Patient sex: M
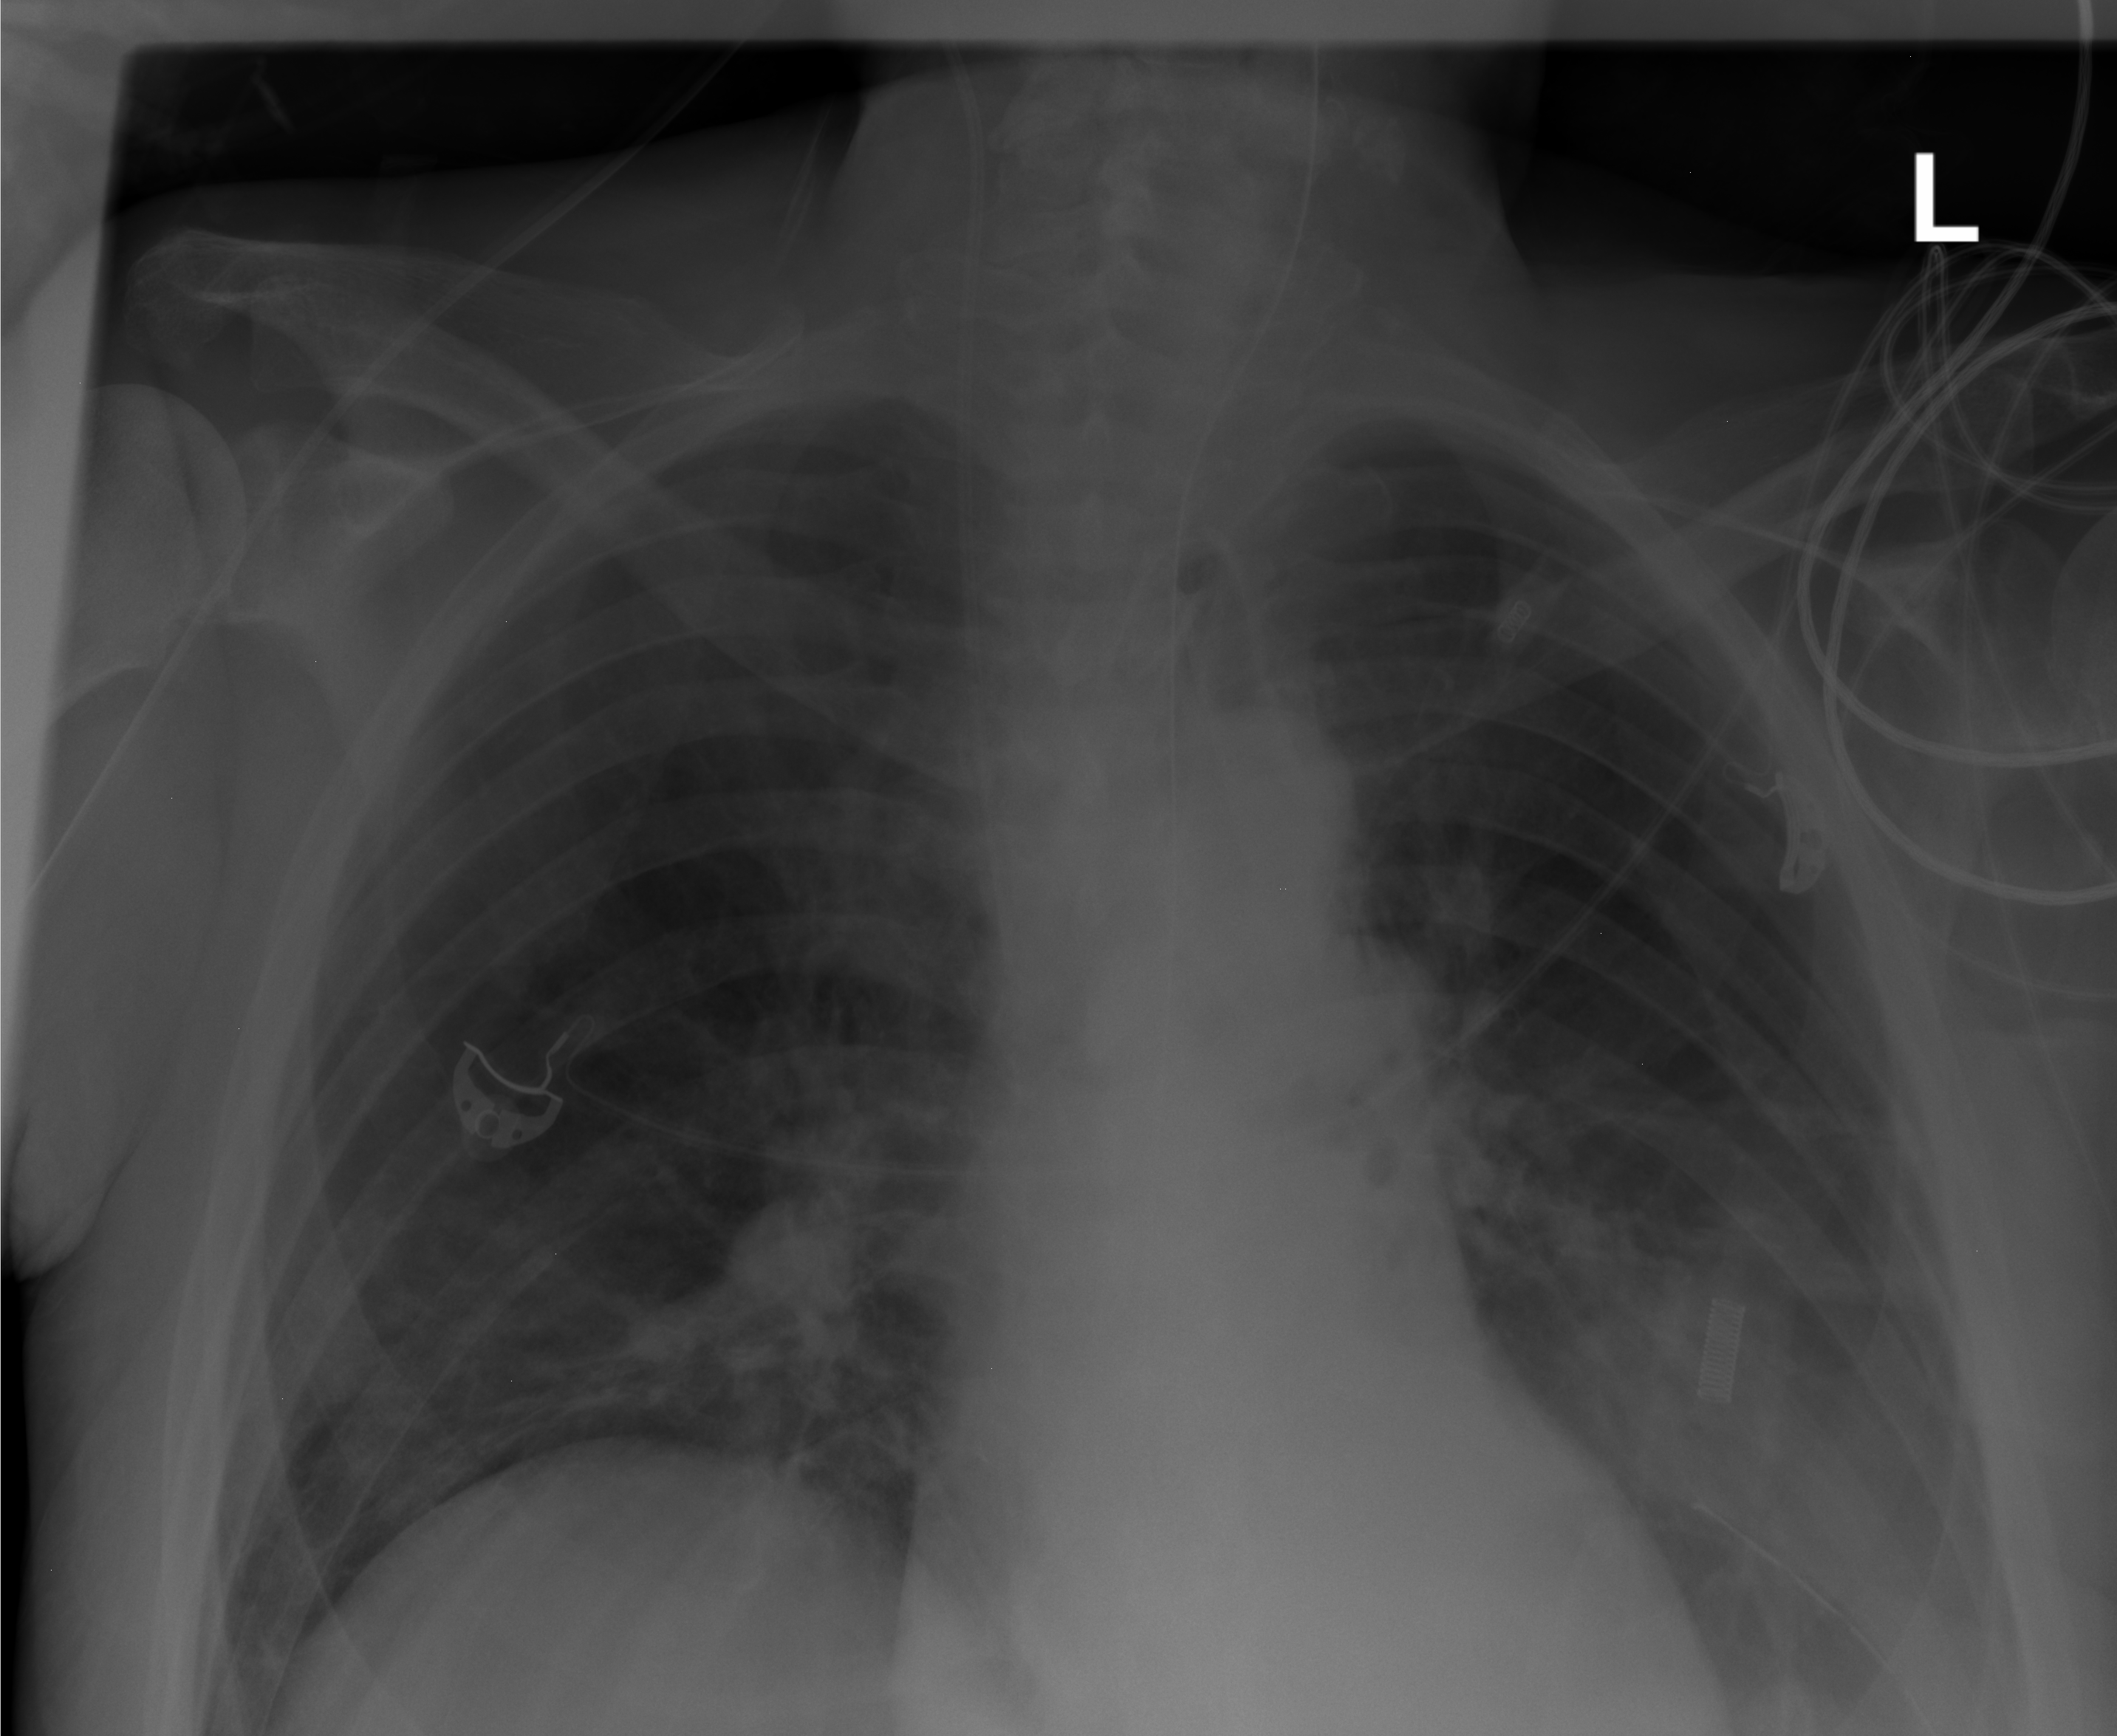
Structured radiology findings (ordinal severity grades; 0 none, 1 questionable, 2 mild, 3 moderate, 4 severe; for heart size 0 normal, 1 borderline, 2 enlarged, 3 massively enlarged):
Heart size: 0
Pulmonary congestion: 0
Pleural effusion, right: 0
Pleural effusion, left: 3
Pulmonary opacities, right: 2
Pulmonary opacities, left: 0
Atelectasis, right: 2
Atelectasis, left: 2